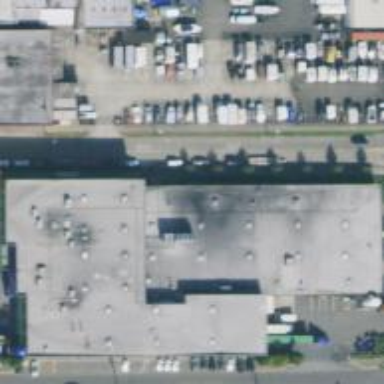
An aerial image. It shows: Warehouse building.